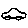
Label: car